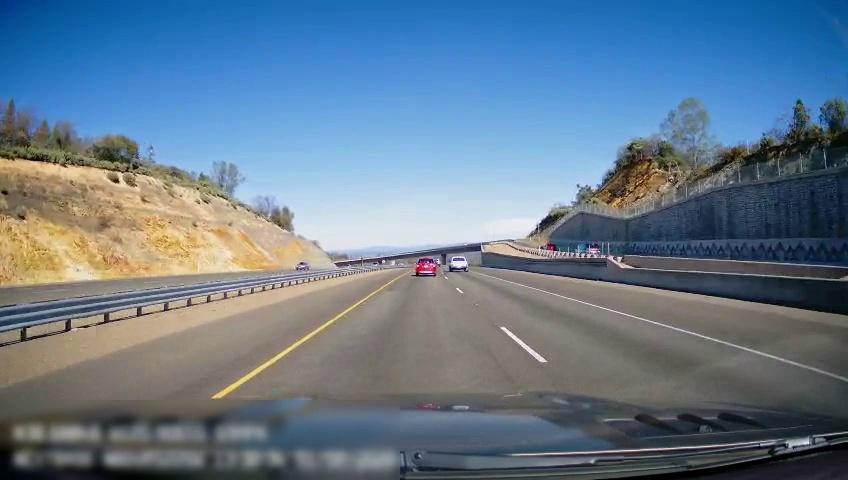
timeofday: Day
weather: Sunny
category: Drivable Space
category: Drivable Space
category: Vehicles | Car
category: Vehicles | Car
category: Vehicles | Truck
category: Vehicles | SUV
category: Vehicles | Car
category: Lanes | Current Lane
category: Lanes | Current Lane
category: Lanes | Alternate Lane